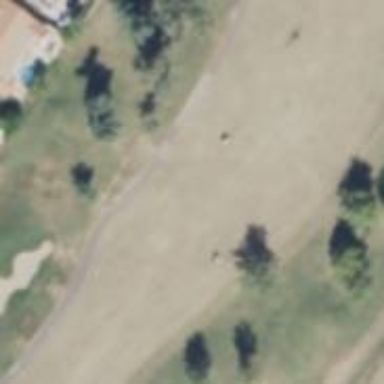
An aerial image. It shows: Golf fairway surrounded by grass.